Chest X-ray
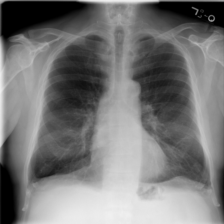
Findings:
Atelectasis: negative
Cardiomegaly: negative
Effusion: positive
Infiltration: negative
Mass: negative
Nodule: negative
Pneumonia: negative
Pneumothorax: negative
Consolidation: negative
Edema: negative
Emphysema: negative
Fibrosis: negative
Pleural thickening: negative
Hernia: negative